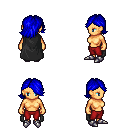
a pixel art fantasy rpg character, female body template, human, tanned skin, black cape, red pants, blue swoop hairstyle, metal boots, four views (front, back, left, right), 2x2 character sprite sheet, small pixel art, hard edges, no anti-aliasing